Question: I'm developing and add-in for Word.
I would like to create a configuration screen that allows the user to configure the add-in.
What is the right way to do that?
Is it possible to add configuration screen to the "Word Options" menu?

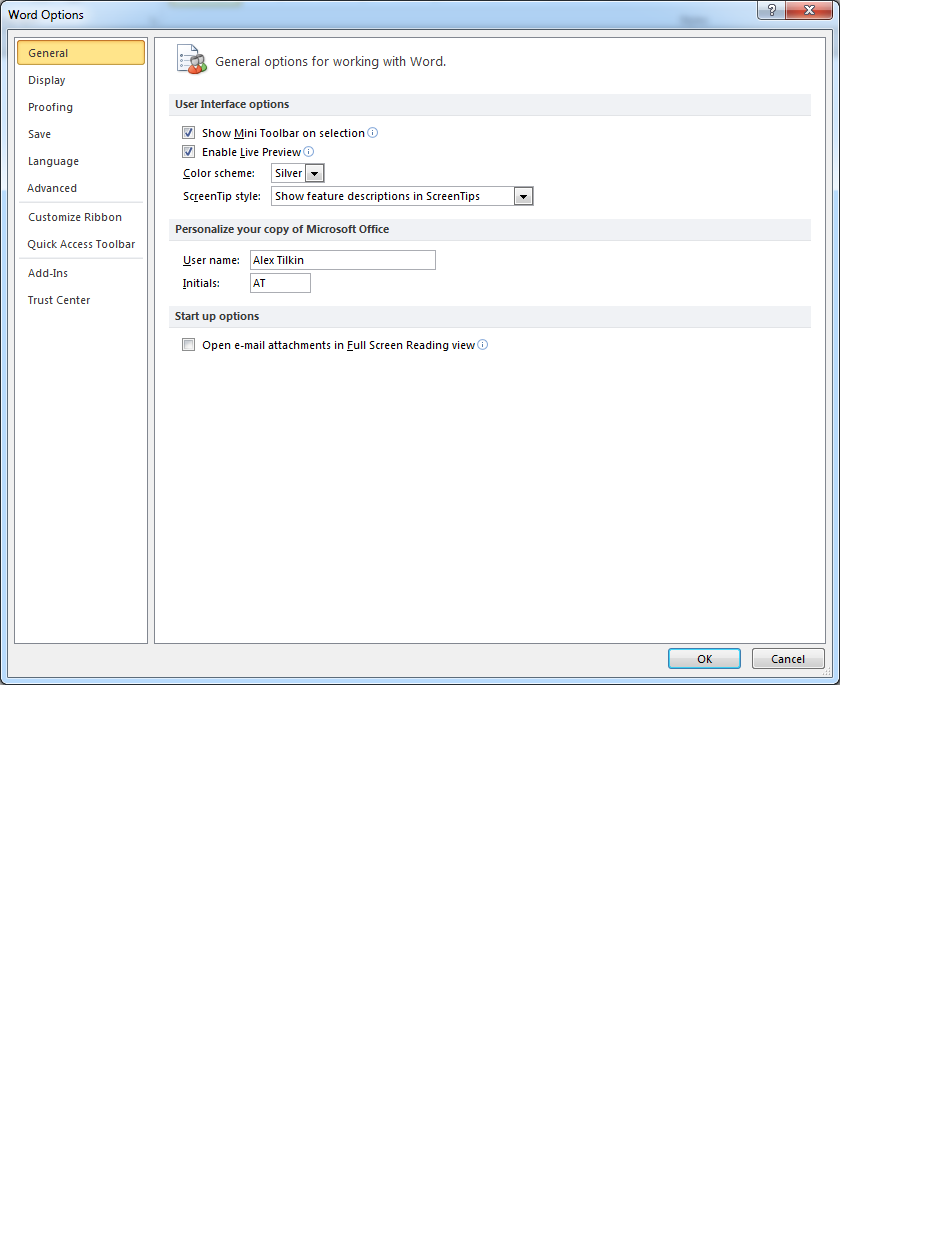
Answer: No, extending the built-in dialog is not supported by Microsoft Word (not even using hacks such as Window subclassing)
You will have to provide a separate UI for accessing your add-in options. You can do so e.g. using a modal dialog accessible via a button or using a page in the backstage view (available for Office 2010 or later only).